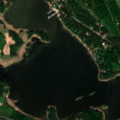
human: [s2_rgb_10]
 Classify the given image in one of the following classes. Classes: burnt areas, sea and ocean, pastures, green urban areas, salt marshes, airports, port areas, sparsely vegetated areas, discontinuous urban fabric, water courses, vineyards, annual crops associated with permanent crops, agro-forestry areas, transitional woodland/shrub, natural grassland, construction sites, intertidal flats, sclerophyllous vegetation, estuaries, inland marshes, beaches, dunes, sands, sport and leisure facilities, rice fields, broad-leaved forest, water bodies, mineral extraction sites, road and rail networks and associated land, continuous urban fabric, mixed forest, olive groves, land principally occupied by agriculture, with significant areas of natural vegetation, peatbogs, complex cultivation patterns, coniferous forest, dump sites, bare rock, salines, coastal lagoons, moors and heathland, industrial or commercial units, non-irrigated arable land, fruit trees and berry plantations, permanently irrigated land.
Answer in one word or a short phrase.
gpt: land principally occupied by agriculture, with significant areas of natural vegetation, broad-leaved forest, coniferous forest, mixed forest, salt marshes, sea and ocean